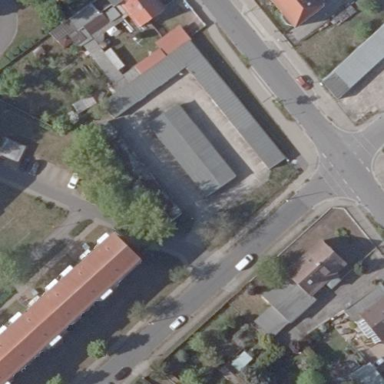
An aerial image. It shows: Area designated for garages.